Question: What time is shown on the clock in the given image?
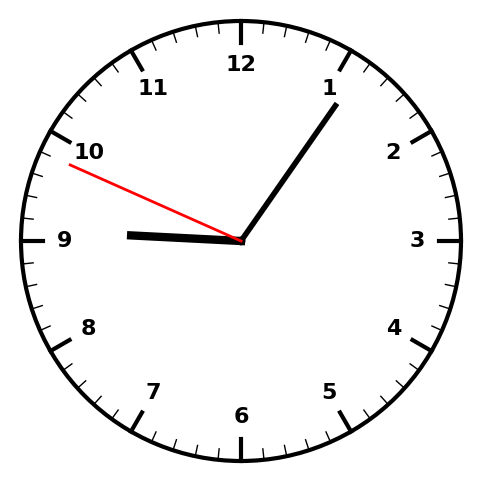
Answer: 09:05:49